Question: I need to know, if it's possible to vertically center a selected item of a select list (with javascript):

### My approaches
First, I tried to select the item and then just scroll the list. But this isn't possible as I found out via google. The only way to change the vertical scroll is to select an item.
So the second approach was to select an item which has an index plus 3. So the list would scroll down to this item. After that, I selected the "real" index.
But it doesn't work, because the item will always been selected at the bottom.
### Question
And now I'm here and would like to ask, if it's possible to get the selected list item into the middle of the list?
And how it would be done ;)
Regards Florian
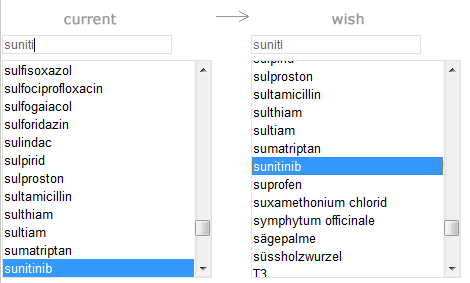
Answer: Because a drop-down list is browser-handled and can't be manipulated very well, you have to recreate the behavior of a drop-down list yourself.
Nested divs should work with 'overflow: scroll;'.
Then, you can use any scrollTo solution javascript has.